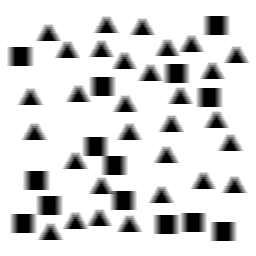
Squares: 14
Triangles: 30
Stars: 0
Total shapes: 44